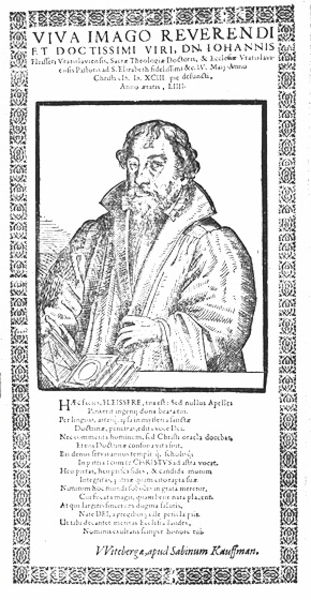
Titel: Bildnis des Johannes Fleisser
Künstler: Sabine Kauffmann
Institution: (Seriendruck)
Schlagwörter: hand, mann, umhang, weiß, landschaft, geste, grau, nase, schwarz, skizze, tisch, tische, zeichnung, blick, ornament, alt, bart, augen, gesicht, johannes, kleidung, kragen, mensch, pelz, rahmen, ärmel, bild, bildnis, hände, portrait, porträt, kirche, figur, gewand, haare, mantel, kaufmann, blatt, locken, renaissance, holzschnitt, schrift, grafik, graphik, spalten, rand, inschrift, verzierung, revers, buch, druck, schwarzweiss, druckgrafik, stich, titel, seite, illustration, text, überschrift, arzt, gebet, wissenschaftler, buchdruck, mittelalter, gedicht, buck, gelehrter, dokument, schwaz, latein, lateinisch, fugger, reformation, schwarzweis, einblattholzschnitt, bard, drck, imago, dekret, ioannis, kauffman, reverendi, viva, inscchrift, imago reverendi